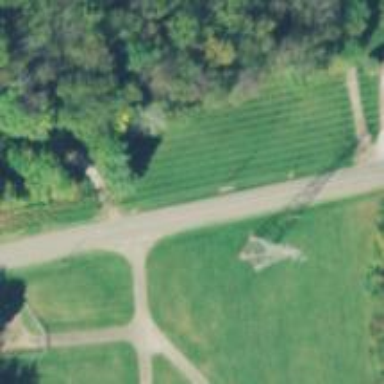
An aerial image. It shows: Lattice structure tower used for power distribution.